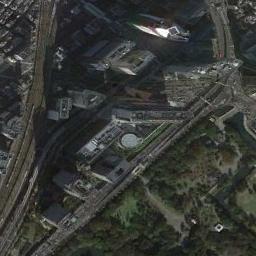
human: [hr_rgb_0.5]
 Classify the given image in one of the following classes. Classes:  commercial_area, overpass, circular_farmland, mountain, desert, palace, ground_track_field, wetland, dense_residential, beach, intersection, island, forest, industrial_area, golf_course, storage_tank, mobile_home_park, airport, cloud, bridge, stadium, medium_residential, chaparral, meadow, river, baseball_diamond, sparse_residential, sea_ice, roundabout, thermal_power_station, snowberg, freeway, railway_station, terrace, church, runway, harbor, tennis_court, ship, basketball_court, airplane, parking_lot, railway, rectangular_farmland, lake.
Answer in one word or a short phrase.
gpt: commercial_area